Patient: sex M, age 78
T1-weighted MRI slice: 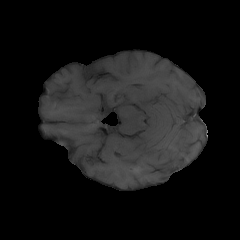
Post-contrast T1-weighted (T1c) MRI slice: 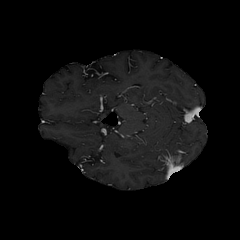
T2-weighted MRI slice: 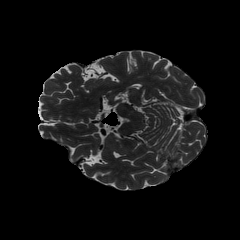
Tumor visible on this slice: no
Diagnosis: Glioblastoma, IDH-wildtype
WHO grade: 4